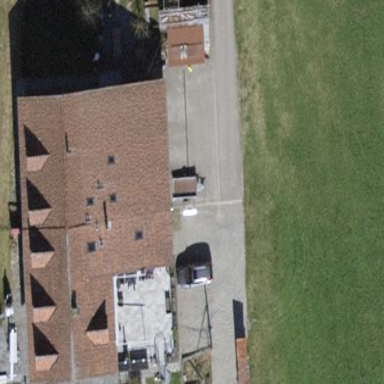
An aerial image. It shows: Building with gabled roof oriented across.